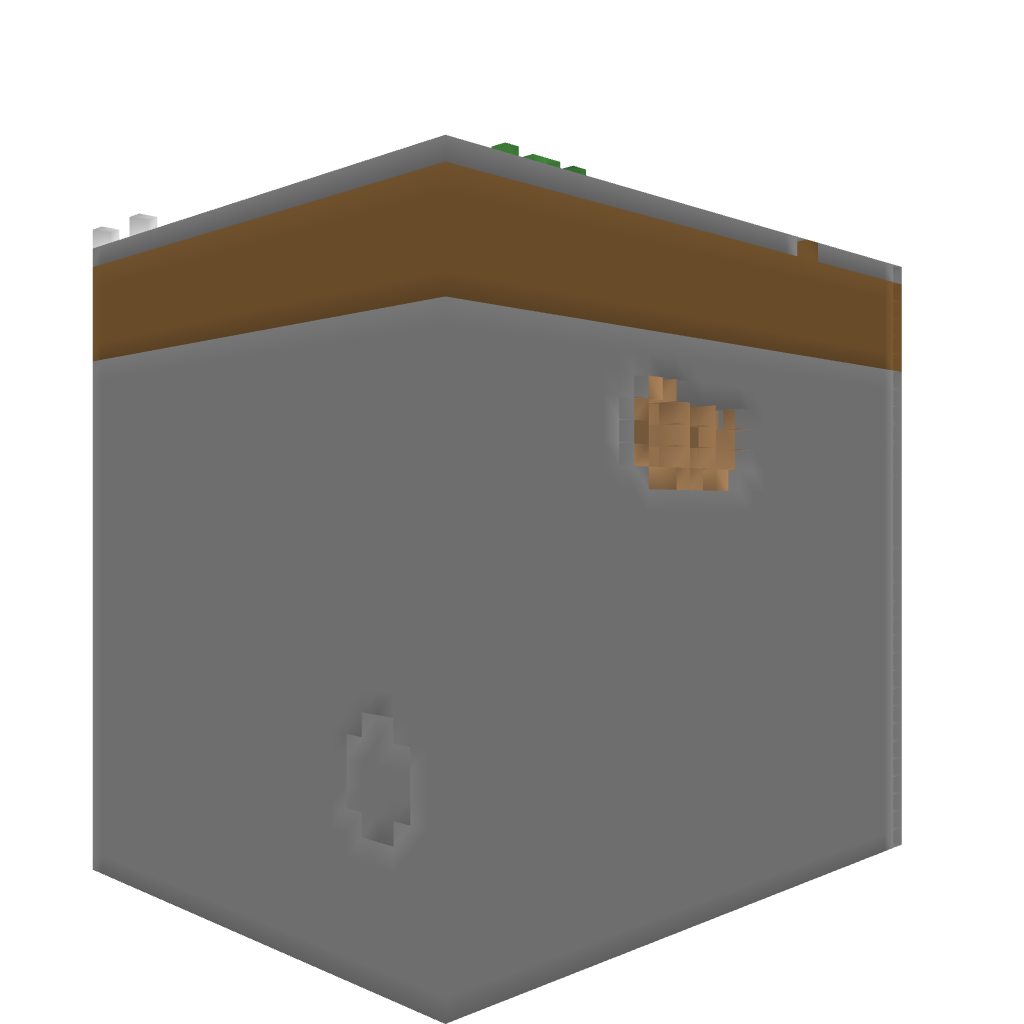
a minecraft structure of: Jungle base bad low quality